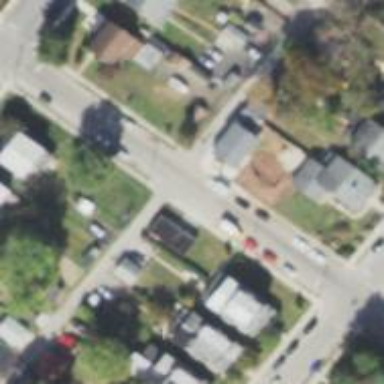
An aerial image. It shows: Alleyway designated as service road.